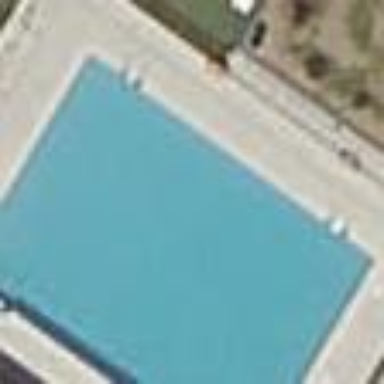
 perfect for swimming and other water activities."